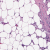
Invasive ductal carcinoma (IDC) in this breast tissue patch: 0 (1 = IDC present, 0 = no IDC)